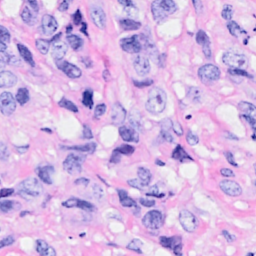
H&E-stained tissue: Breast